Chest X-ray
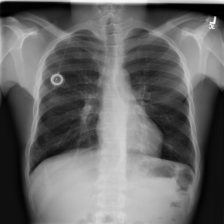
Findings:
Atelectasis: negative
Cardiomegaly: negative
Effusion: negative
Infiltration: negative
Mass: negative
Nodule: negative
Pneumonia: negative
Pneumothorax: negative
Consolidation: negative
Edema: negative
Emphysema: negative
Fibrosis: negative
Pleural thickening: negative
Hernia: negative